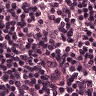
Metastatic tissue present: no